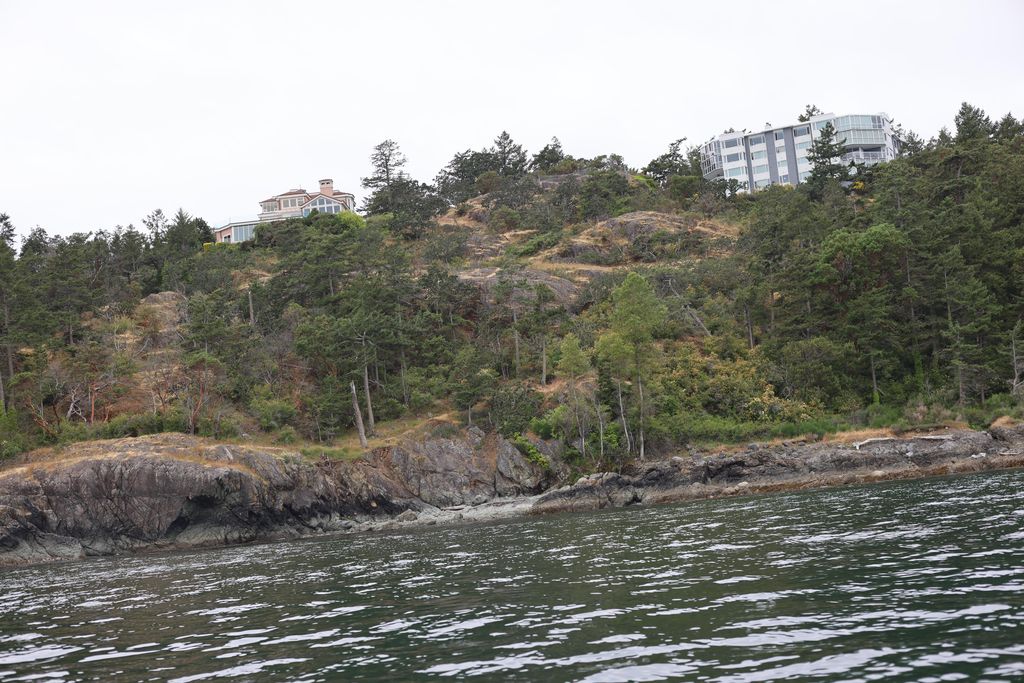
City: victoria